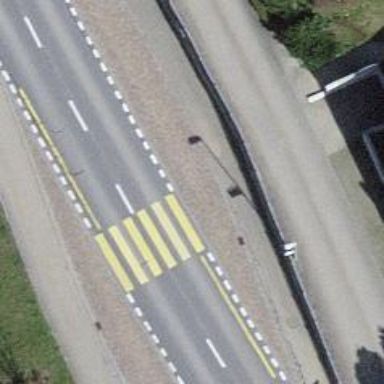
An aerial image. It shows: Uncontrolled zebra crossing with notable zebra markings.